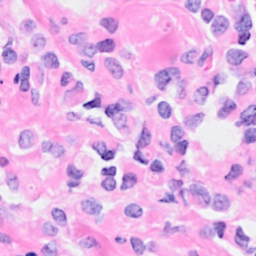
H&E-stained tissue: Breast